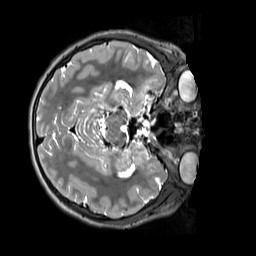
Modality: T2w
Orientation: axial
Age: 11
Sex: female
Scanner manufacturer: siemens
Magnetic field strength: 3 T
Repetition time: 3.2 s
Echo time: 0.408 s